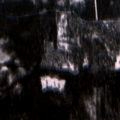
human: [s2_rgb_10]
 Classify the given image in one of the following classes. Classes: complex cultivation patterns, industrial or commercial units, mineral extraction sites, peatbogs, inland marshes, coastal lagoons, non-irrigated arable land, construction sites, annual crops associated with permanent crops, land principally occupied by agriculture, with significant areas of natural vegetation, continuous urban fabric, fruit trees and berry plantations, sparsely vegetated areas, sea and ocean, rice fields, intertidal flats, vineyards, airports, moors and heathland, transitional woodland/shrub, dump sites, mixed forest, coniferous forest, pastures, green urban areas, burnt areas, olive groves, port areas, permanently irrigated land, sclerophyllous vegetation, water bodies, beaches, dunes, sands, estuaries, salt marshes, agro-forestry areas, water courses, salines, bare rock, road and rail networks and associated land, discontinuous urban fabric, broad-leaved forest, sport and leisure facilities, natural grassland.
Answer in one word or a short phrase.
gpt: coniferous forest, mixed forest, transitional woodland/shrub